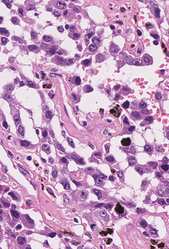
Tumor epithelial tissue: yes
Tumor-associated stroma tissue: yes
Normal tissue: no